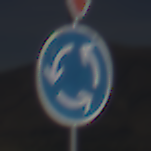
Verkehrszeichen: Kreisverkehr
Zusatzzeichen oben: VorfahrtGewaehren
Umgebung: Outdoor, Nature
Tageszeit: MorningAfternoon
Wetter: PartlyCloudy
Licht: Natural
Jahreszeit: NotSpecified
Kontrast: HighContrast